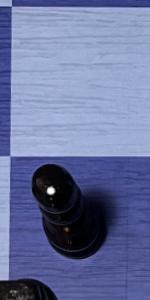
Label: Pawn_Black